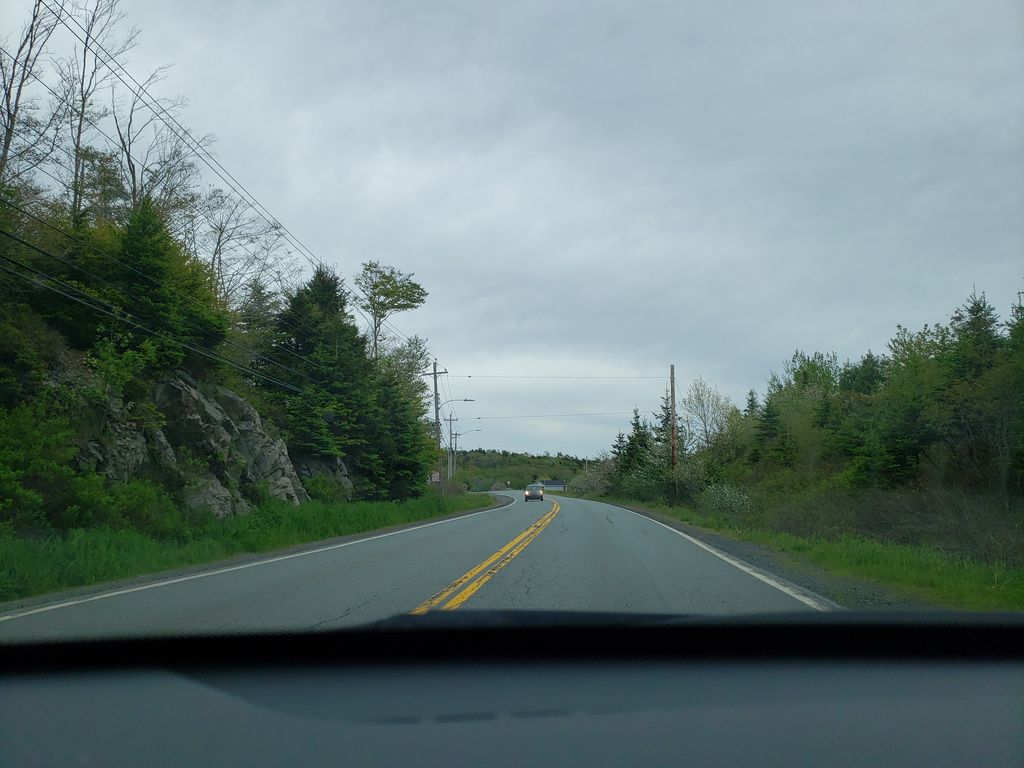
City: halifax